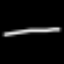
Label: octagon